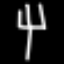
Label: fork